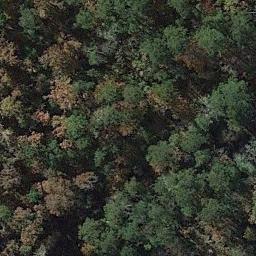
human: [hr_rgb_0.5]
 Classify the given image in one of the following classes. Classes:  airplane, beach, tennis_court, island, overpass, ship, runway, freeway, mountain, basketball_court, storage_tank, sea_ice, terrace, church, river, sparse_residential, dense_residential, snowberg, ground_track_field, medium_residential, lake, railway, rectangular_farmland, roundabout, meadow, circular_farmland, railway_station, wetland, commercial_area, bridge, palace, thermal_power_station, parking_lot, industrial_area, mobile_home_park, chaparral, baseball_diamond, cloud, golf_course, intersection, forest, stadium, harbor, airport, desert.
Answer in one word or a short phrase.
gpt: forest